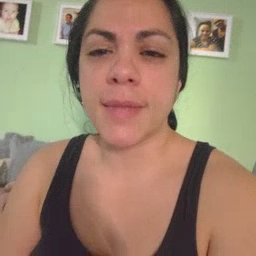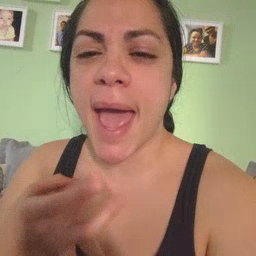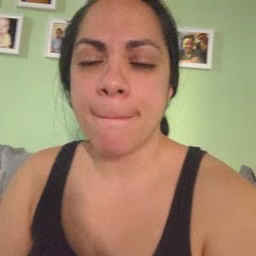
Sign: lamp